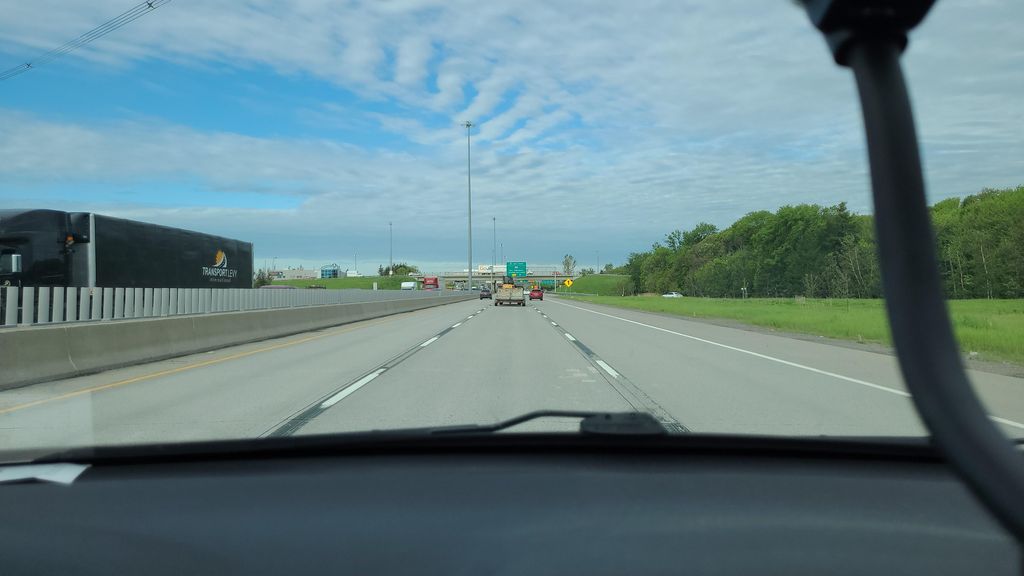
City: quebec_city